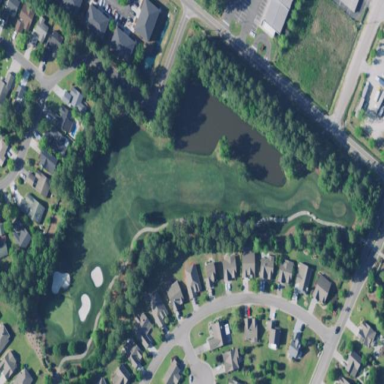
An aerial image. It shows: Golf course surrounded by greenery.